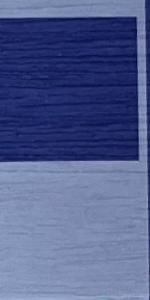
Label: Empty